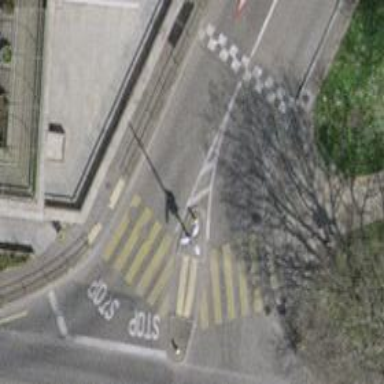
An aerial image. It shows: Uncontrolled crossing on the road.